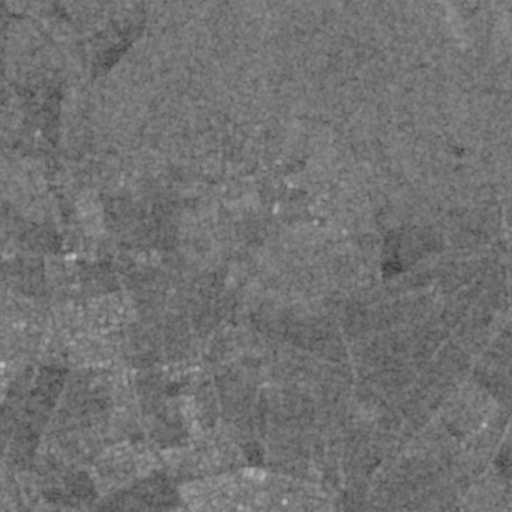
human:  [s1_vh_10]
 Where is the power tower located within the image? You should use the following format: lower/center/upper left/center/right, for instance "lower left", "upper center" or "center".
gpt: The power tower is located in the left of the image.
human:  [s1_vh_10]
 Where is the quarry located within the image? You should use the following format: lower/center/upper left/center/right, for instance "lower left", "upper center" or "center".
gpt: The quarry is located in the upper left of the image.
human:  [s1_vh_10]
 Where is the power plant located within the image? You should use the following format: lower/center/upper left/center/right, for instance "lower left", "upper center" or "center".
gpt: There is no power plant in the image.

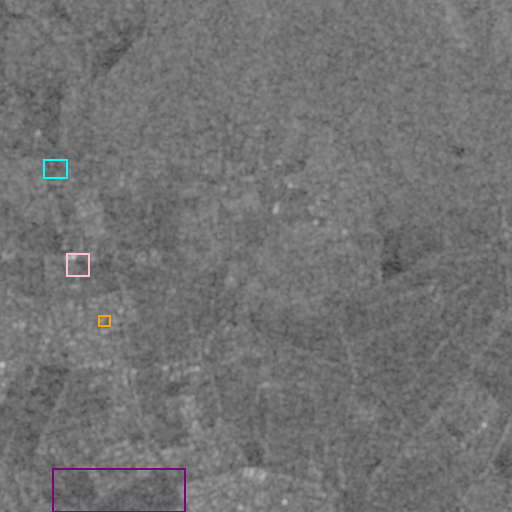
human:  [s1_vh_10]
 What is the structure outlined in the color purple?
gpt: The structure outlined in purple is a crop field.
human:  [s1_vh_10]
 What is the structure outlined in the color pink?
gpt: The structure outlined in pink is a park.
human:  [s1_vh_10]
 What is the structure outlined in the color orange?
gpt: The structure outlined in orange is a parking lot.
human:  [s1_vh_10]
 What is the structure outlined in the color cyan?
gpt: The structure outlined in cyan is a quarry.
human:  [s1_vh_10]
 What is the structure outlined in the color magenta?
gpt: There is no magenta outline.